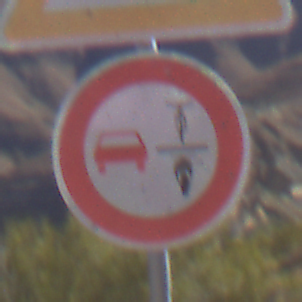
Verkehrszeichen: VerbotUeberholenEinspurigeFahrzeuge
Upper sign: AmphibienwanderungRechts
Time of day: Midday
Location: Outdoor (Nature)
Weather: Clear
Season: NotSpecified
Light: Natural